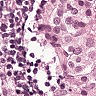
Metastatic tissue present: yes